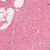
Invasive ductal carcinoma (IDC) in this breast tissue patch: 0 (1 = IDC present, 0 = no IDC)